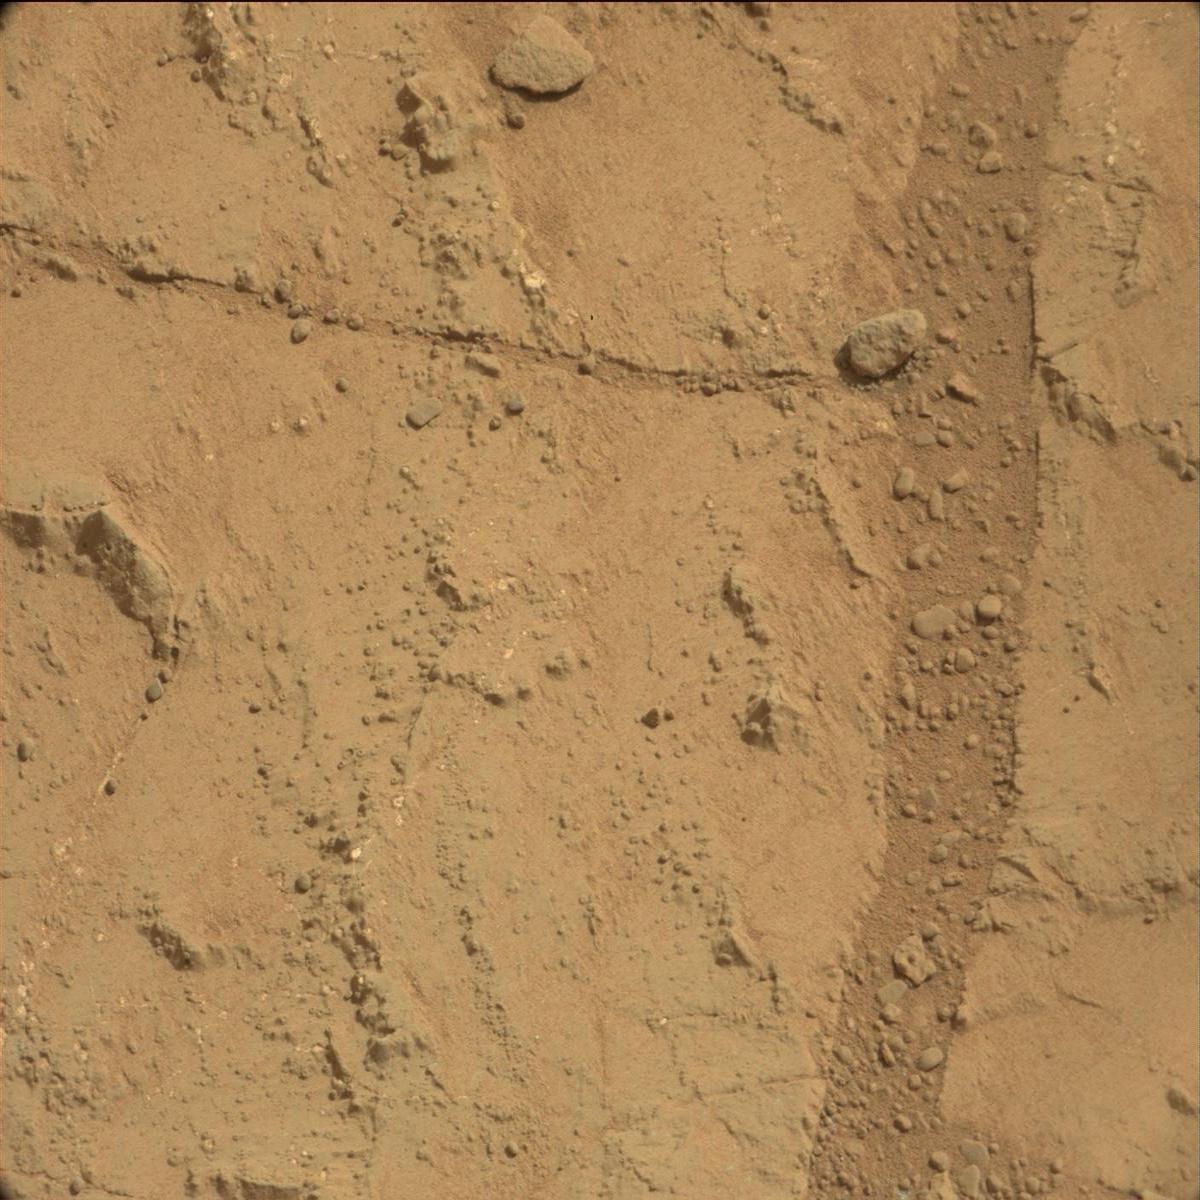
Terrain classes present: Bedrock, Rock, Sand / Soil